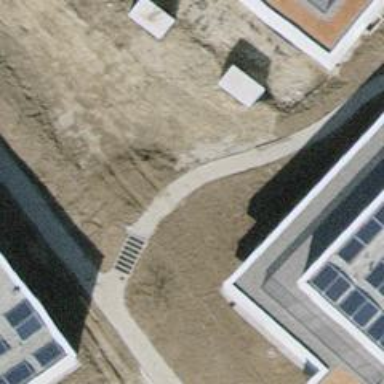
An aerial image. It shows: Road with steps.